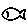
Label: fish